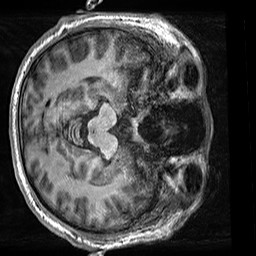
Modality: T1w
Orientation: axial
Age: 30
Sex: male
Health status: healthy
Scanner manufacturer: siemens
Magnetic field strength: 3 T
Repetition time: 2.5 s
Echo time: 0.00299 s